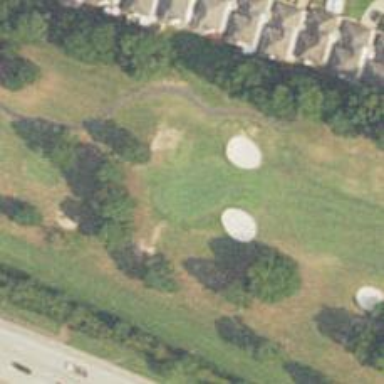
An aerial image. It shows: Golf hole.